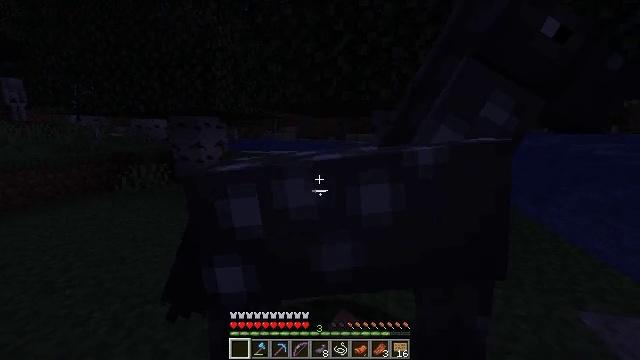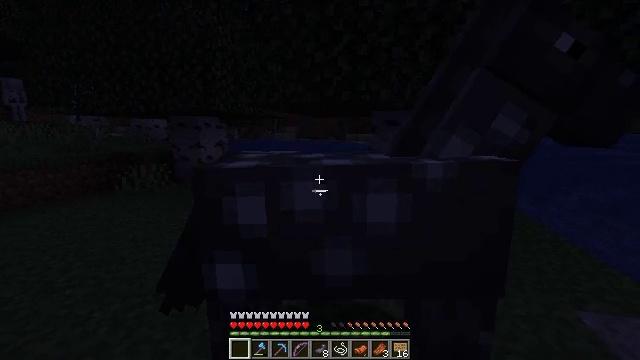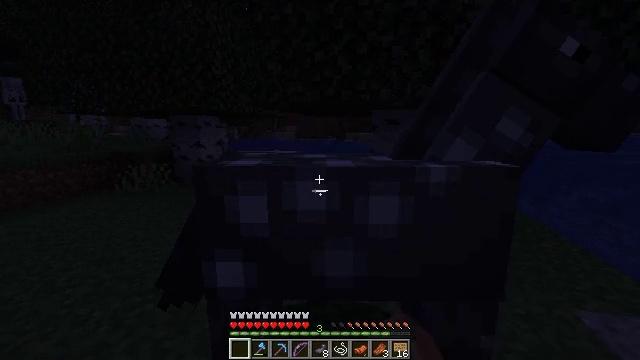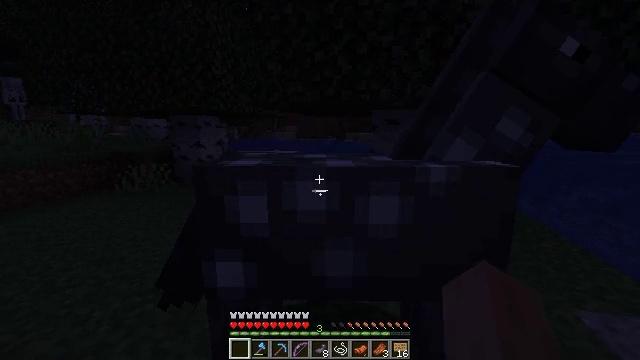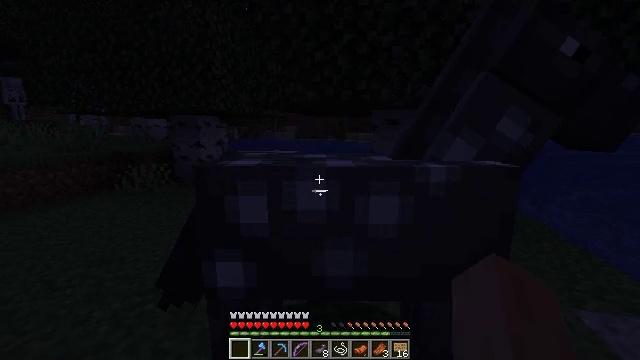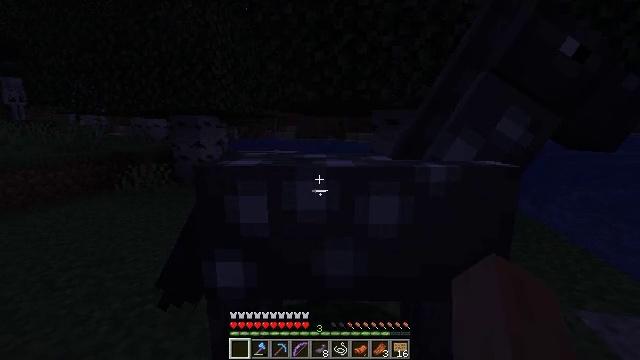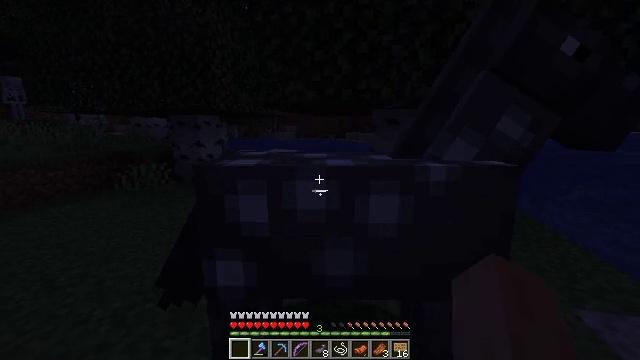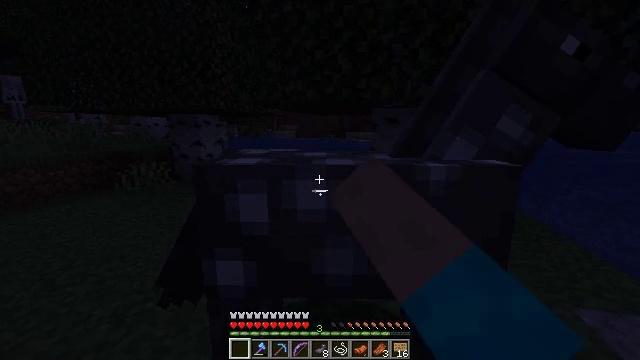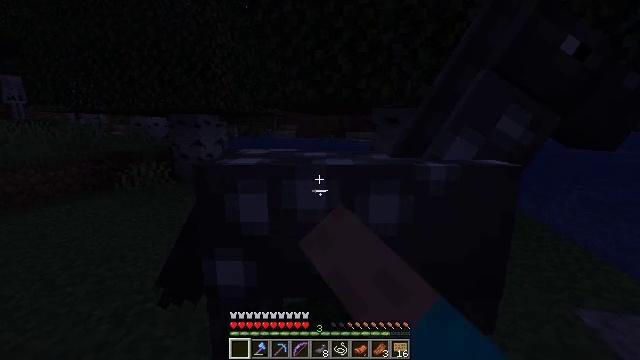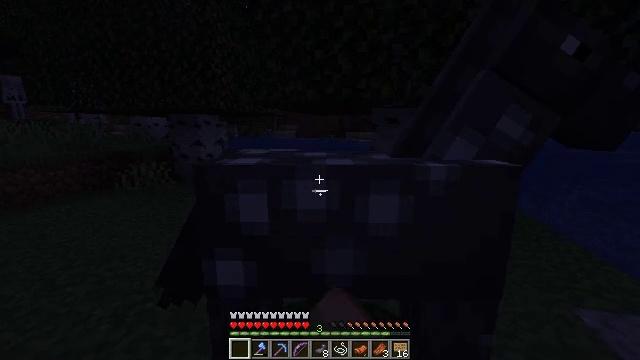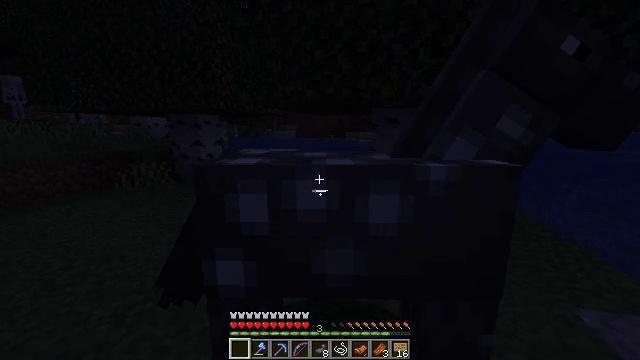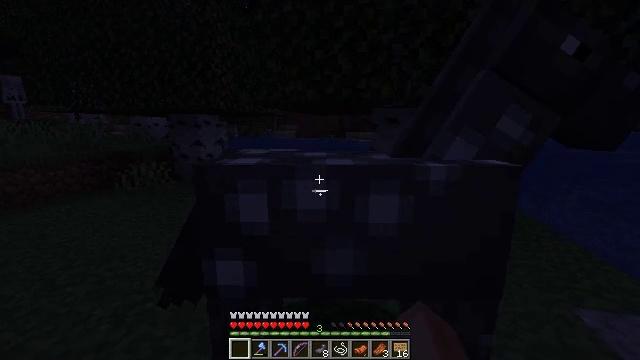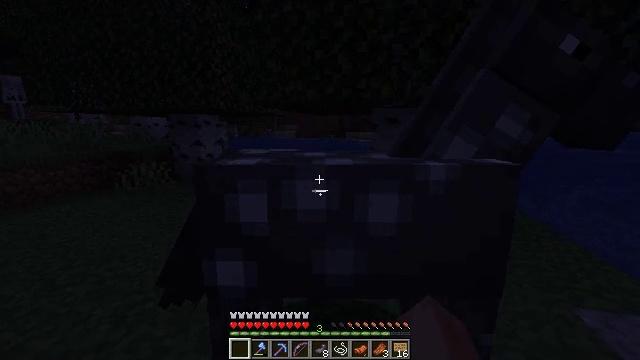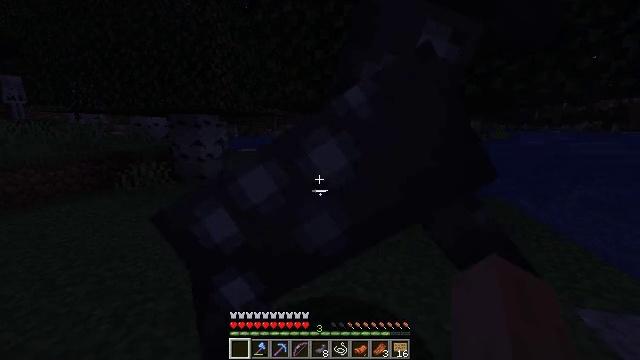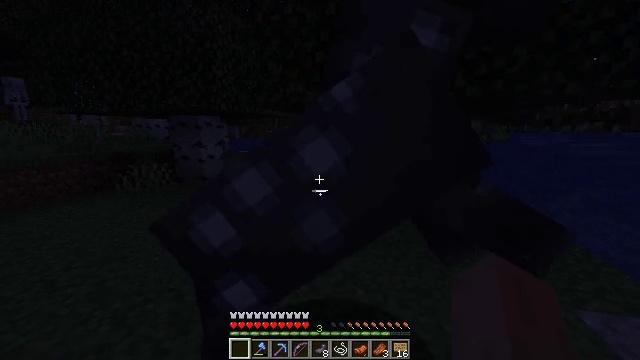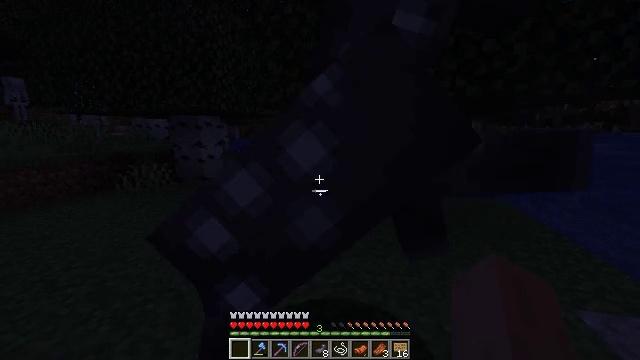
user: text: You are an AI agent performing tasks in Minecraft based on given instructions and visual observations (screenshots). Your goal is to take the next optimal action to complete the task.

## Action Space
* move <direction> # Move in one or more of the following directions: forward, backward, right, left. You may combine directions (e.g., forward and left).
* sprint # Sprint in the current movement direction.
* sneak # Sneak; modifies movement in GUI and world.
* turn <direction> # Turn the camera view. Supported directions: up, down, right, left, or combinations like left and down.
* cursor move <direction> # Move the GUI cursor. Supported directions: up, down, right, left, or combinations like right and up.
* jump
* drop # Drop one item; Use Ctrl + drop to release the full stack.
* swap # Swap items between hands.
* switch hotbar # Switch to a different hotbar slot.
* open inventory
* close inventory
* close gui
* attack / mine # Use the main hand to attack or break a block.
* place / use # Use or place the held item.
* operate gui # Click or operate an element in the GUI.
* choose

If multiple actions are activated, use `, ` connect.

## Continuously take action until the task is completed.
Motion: motion action
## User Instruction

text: Remove a diamond sword from the inventory.
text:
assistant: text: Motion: no_op
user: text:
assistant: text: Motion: no_op
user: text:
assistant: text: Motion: no_op
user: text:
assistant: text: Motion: no_op
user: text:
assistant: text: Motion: no_op
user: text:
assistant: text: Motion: use / place
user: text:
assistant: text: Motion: use / place
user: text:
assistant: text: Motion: use / place
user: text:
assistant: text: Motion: use / place
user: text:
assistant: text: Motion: no_op
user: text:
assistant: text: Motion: no_op
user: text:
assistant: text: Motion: no_op
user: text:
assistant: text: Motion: no_op
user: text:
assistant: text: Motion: no_op
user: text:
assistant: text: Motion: no_op
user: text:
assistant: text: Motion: no_op
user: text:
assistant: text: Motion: no_op
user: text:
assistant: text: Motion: move forward, turn left and down, use / place
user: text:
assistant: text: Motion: move forward, turn down, use / place
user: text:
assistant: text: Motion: move forward, use / place
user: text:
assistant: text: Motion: use / place
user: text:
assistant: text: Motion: turn up
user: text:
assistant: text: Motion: turn up
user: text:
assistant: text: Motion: no_op
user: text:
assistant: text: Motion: no_op
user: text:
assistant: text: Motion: turn right
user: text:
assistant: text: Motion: turn right and down
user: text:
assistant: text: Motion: turn right and down, use / place
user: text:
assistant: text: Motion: turn right and down, use / place
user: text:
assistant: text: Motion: use / place